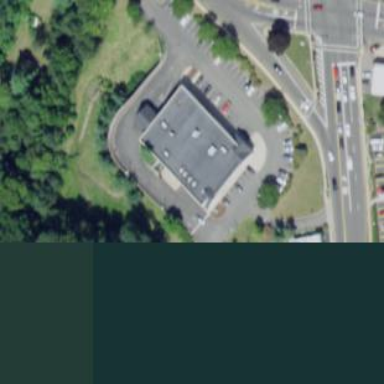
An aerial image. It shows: Pharmacy building providing healthcare services.